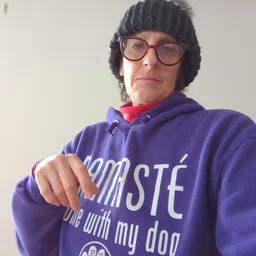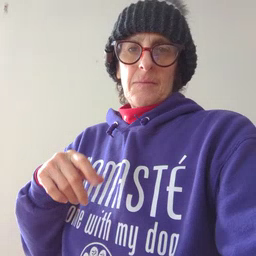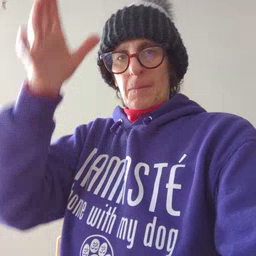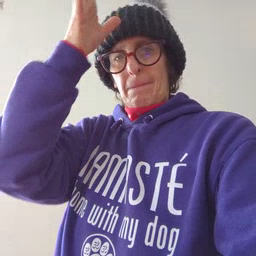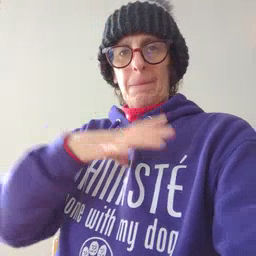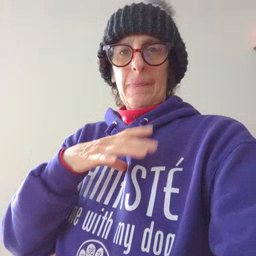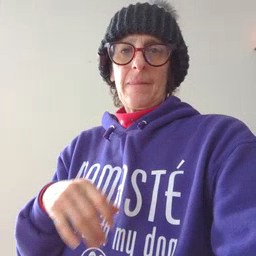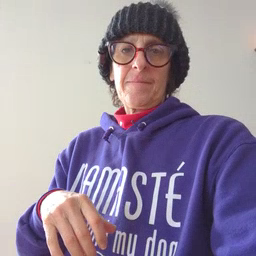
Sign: man